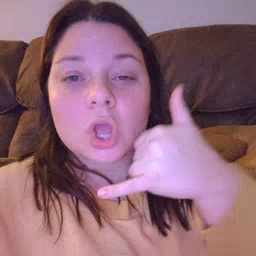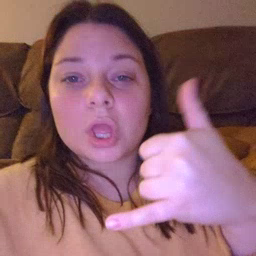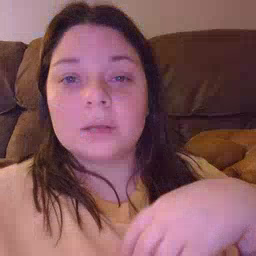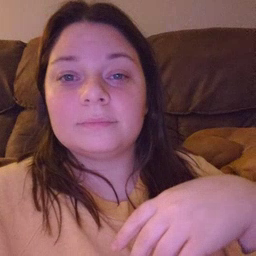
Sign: callonphone